Question: I'm working on a project using twitter bootstrap. We have a table that has lots of columns and is going to be larger than the browser window almost every time.
This is what happens on the right :

The table border stays in the browser window, while the table contents do not. If I scroll, the borders stay where they are, they do not "follow" the browser window.
You can see the problem <URL>. It works on Safari, not on Chrome or Firefox.
The layout is like this :
'''
<body>
<div class='container-fluid'>
<div class='row-fluid'>
<div class='span1'>
... menusidebar here...
</div>
<div class='span11'>
<table class="table table-striped table-bordered" style="white-space: nowrap">
<thead>
<tr>
</tr>
</thead>
<tbody>
<tr>
</tr>
</tbody>
</table>
</div>
</div>
</div>
</body>
'''
I hope you can help me. If you need more information, just ask, I'd be glad to supply.
This is a Rails 3.2 app, using the gem bootstrap-sass in version 2.2.1.1 (the problem appears in 2.2.2.0 too). The first three numbers reflect the bootstrap version.
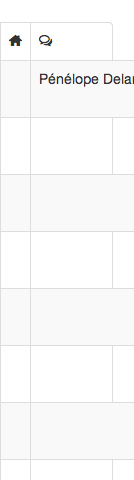
Answer: Bootstrap has the following style applied to Tables:
'''
table {
max-width: 100%;
}
'''
If you override that property in your custom stylesheet it should hopefully solve the problem. Changing it to 'none' should work.
'''
table {
max-width: none;
}
'''